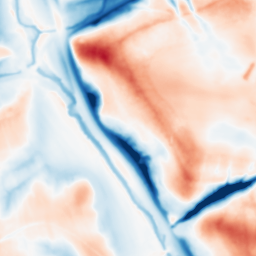
Category: multiscale
Decomposition family: dog_multiscale
Decomposition parameters: sigma_ratio: 2
n_scales: 4
base_sigma: 1
Upsampling method: linear_exact
Upsampling parameters: scale: 4
Upsampling scale: 4